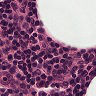
Metastatic tissue present: no